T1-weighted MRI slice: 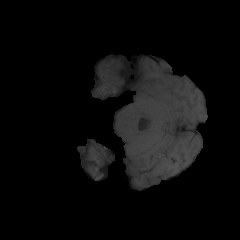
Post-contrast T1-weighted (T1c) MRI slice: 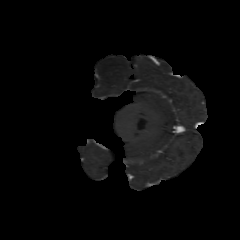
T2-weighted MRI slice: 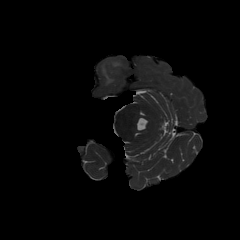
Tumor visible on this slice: yes